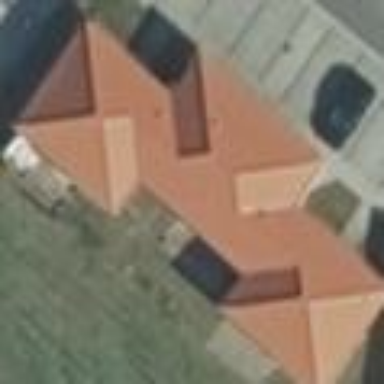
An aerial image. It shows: Building.